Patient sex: M
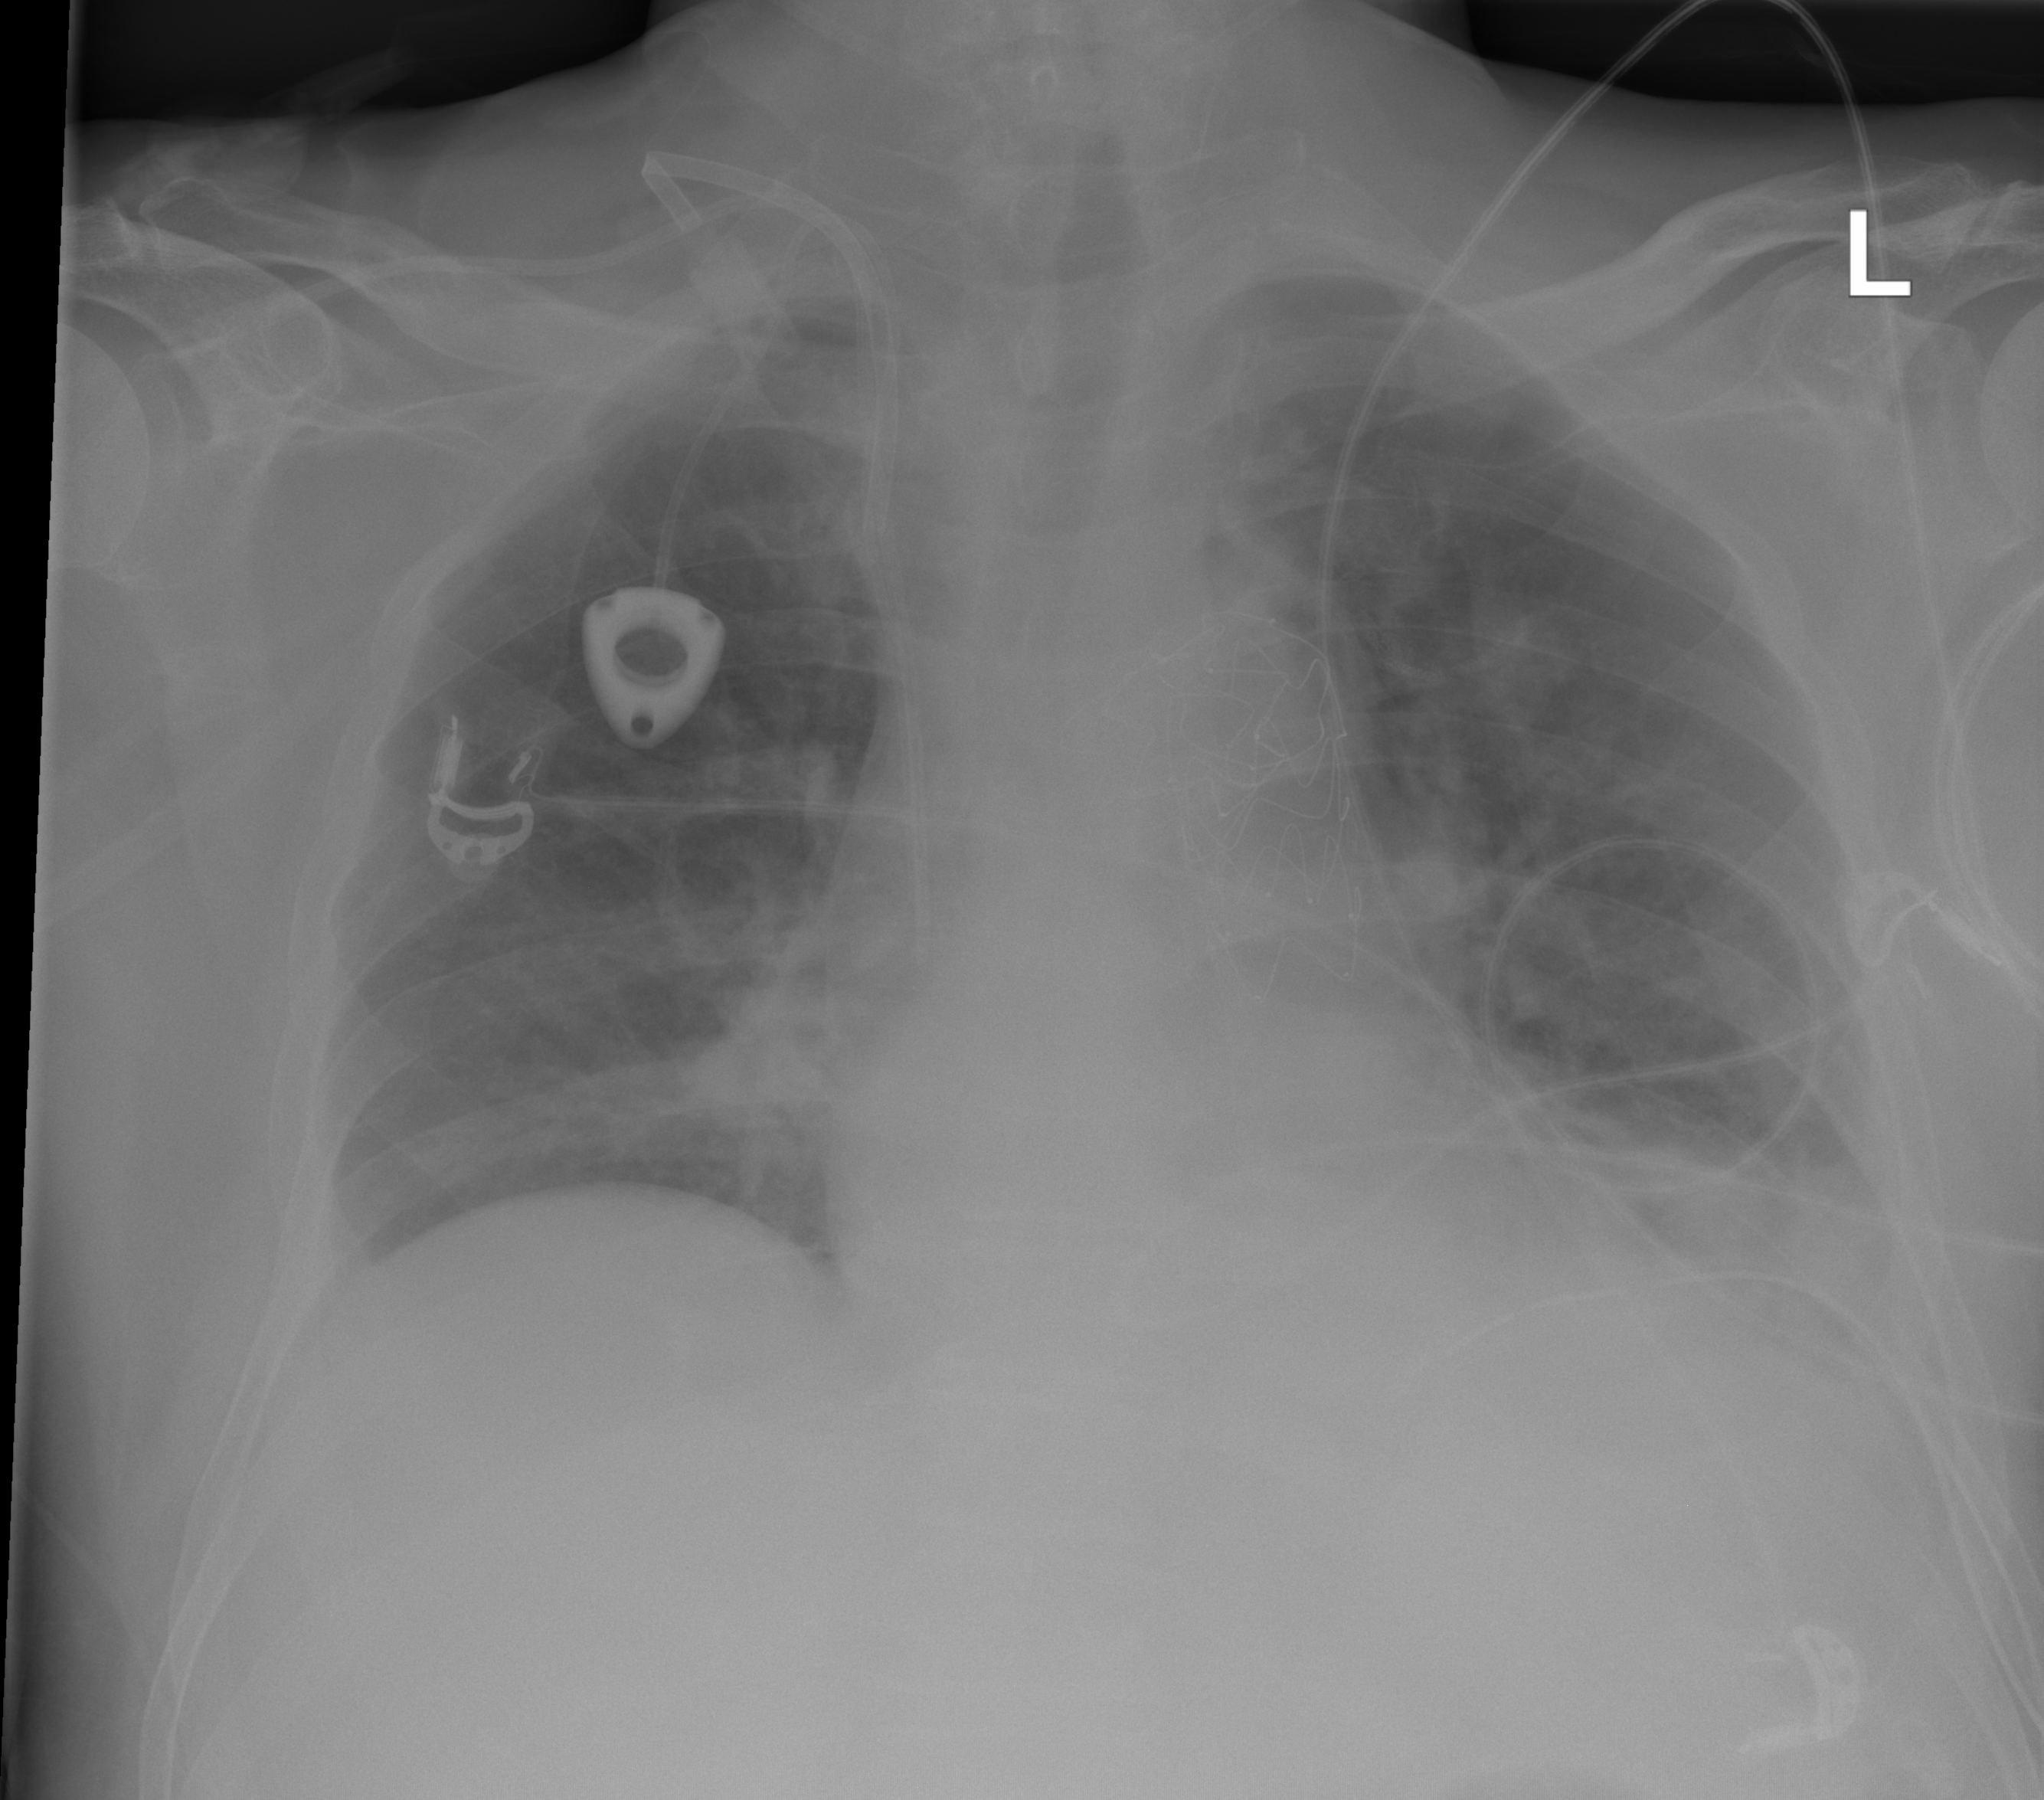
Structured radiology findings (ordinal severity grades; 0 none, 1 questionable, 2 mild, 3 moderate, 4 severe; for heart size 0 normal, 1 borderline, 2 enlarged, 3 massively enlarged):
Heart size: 0
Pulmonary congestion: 0
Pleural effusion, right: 0
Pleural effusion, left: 0
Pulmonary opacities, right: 0
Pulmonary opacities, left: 0
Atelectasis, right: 2
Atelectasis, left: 3